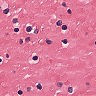
Metastatic tissue present: no